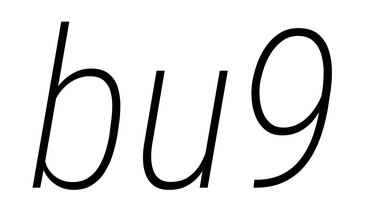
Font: Roboto-Italic_Condensed_ExtraLight_Italic